Question: I faced a problem when I click on item to transfers it to another list
it duplicated ! and if I select by using keyboard arrows its not !

and my code
'''
list.addListSelectionListener(new ListSelectionListener() {
public void valueChanged(ListSelectionEvent e) {
model2.addElement(list.getSelectedValuesList());
}
});
'''
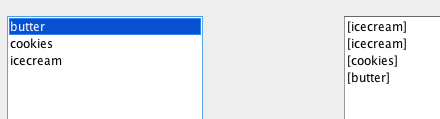
Answer: i found the solution , by using : 'if(!e.getValueIsAdjusting())'